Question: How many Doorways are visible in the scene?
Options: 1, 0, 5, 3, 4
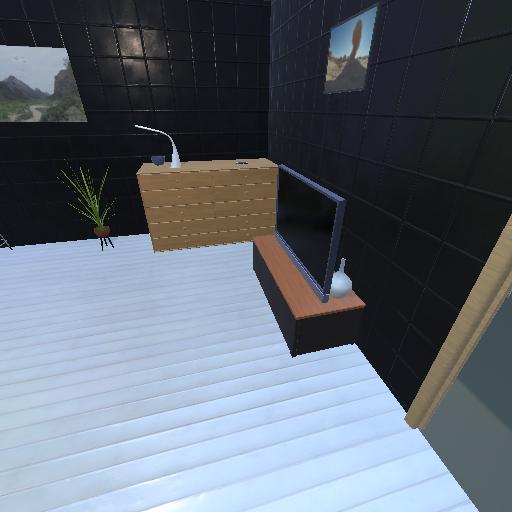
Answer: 1